Question:
The 'TableView' does everything I need it to because it
1. Allows me to animate rows into it (not easily accomplished with a UIView)
2. Allows for a non-scrolling header up top.
1. The scroll indicator (top right) is covering the header. I expected it to stop at the bottom of the header but that's not the case apparently.
2. If I allow bouncing and you pull down too far, the header pulls down with the content. That's not okay.
I can fix my current problems by switching to a UIView, but then other problems are introduced.
1. If I animate rows in with a UIView, I have to keep track of all views positions and make sure they all move by the correct distance when a new view is introduced.
2. 1 isn't so bad, but factor in the matter of screen rotation and it becomes a nice place for bugs to make a home.
How can I resolve this?
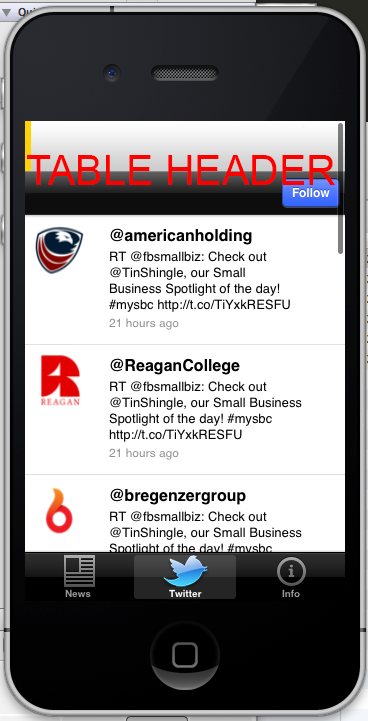
Answer: For the scroll indicator you can use:
'''
tableView.scrollIndicatorInsets = UIEdgeInsetsMake(yourHeaderHeight, 0, 0, 0);
'''
If you don't want the header to move when the table view bouncing is enabled you should replace the header with a UIView and the table view should start at the bottom of the UIView